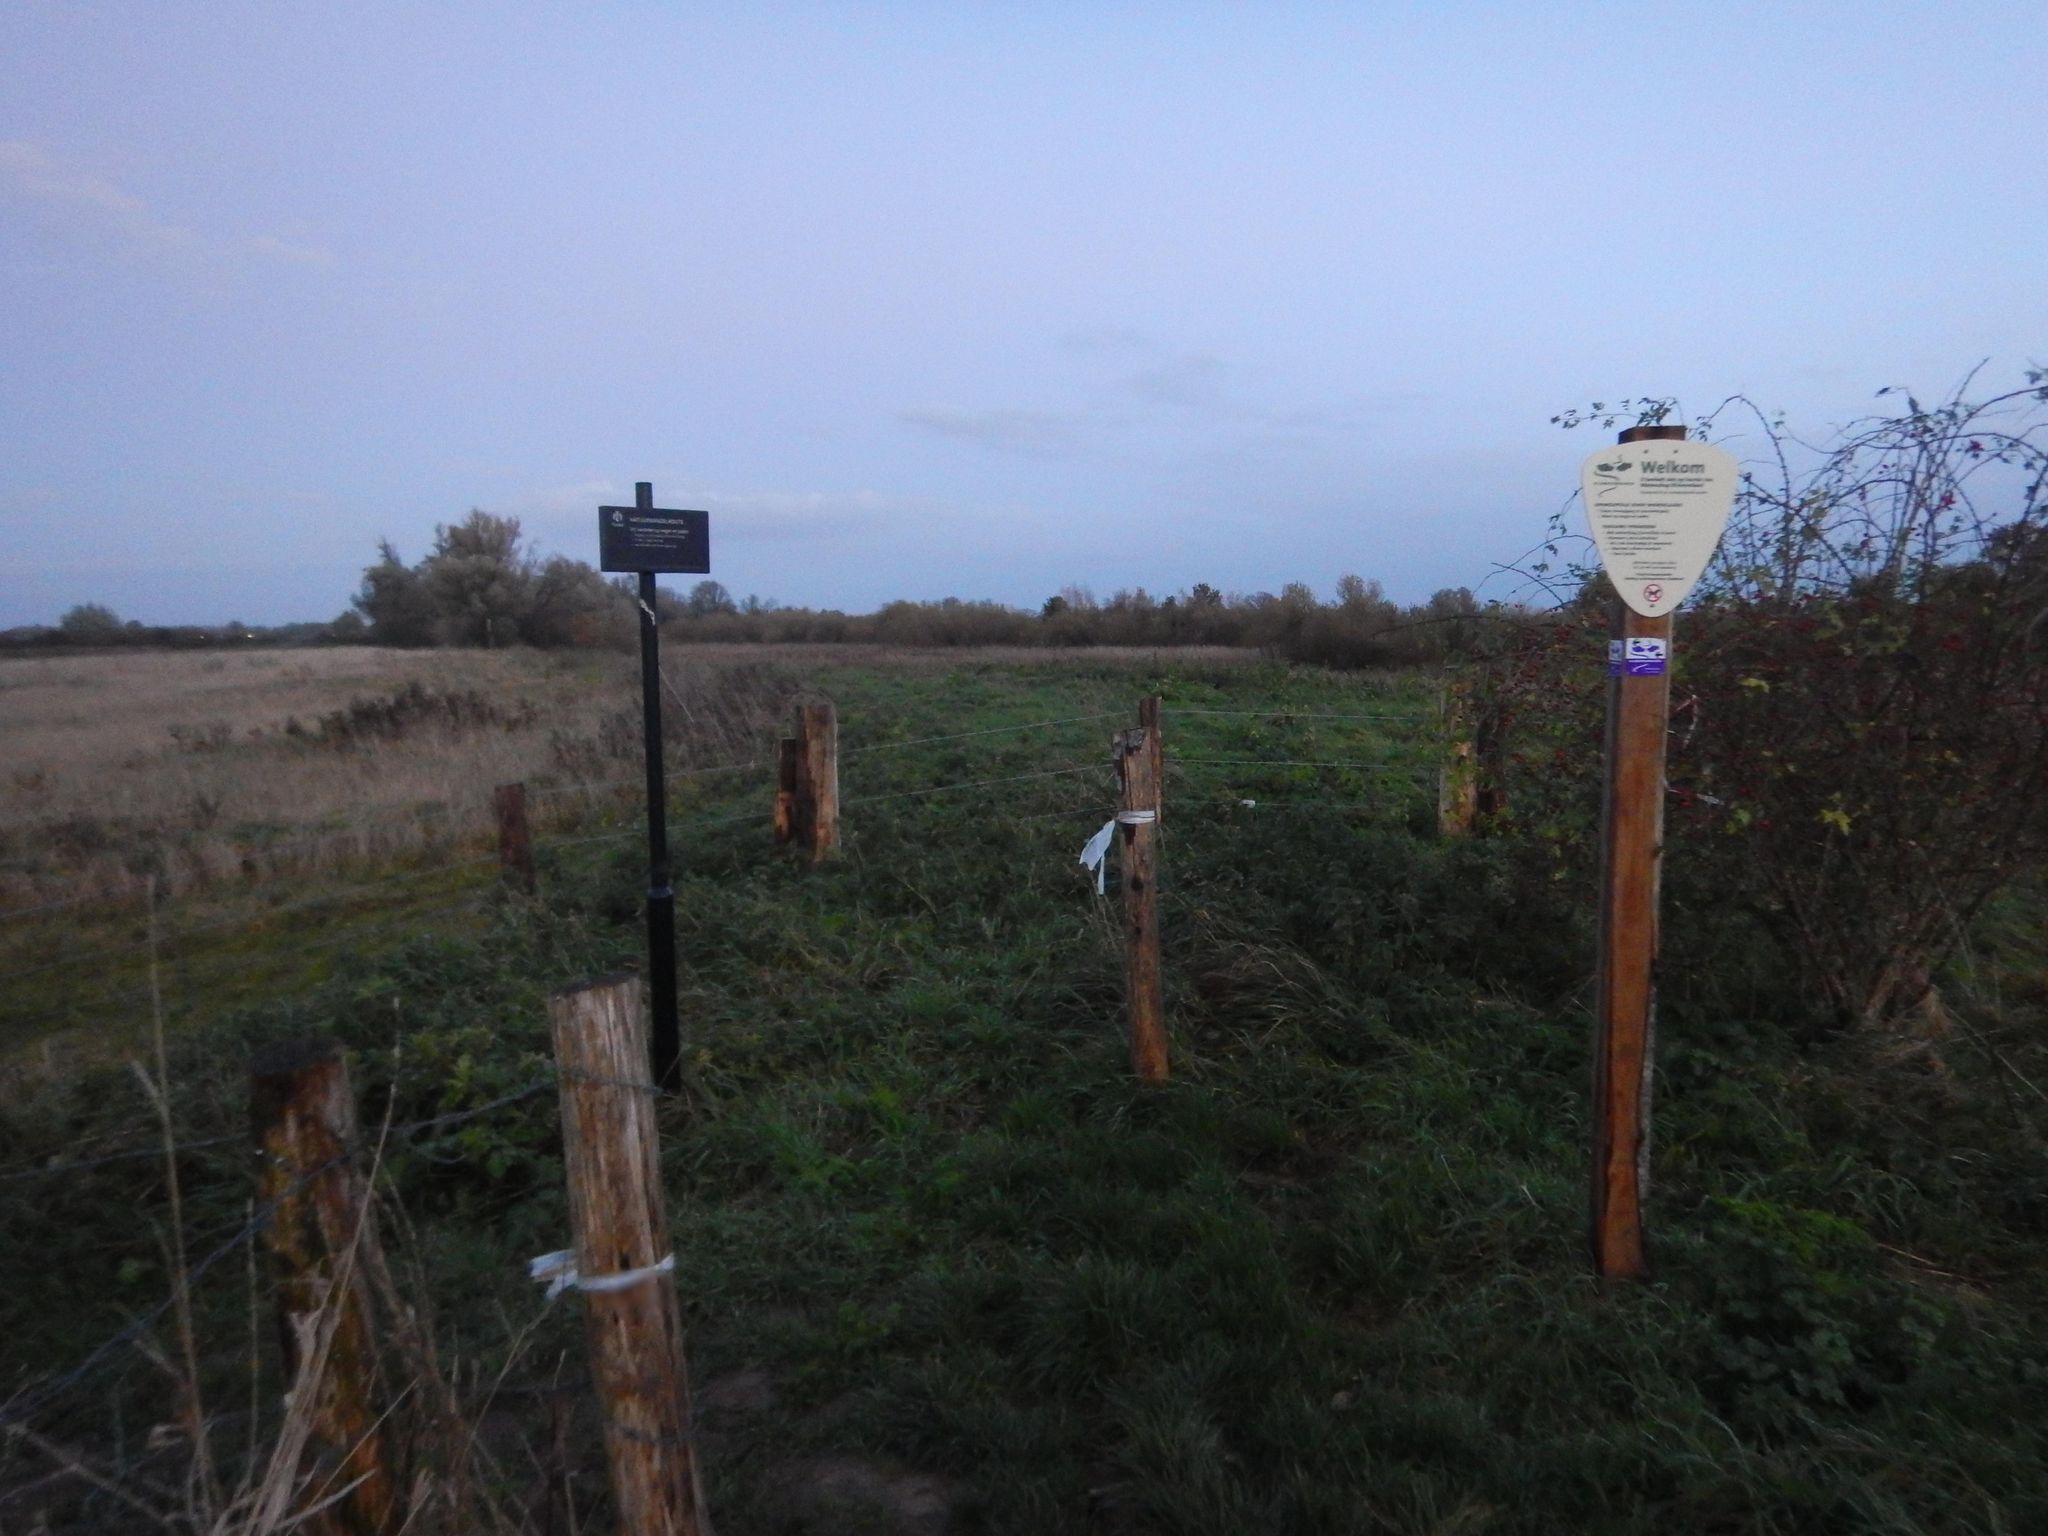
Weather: cloudy
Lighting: day
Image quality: slightly poor
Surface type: walking surface
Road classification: track, unclassified, path
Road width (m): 1.0
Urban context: suburban or peri-urban
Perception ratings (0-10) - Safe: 2.43, Lively: 0.52, Beautiful: 5.34, Boring: 5.87, Depressing: 7.2, Wealthy: 4.13